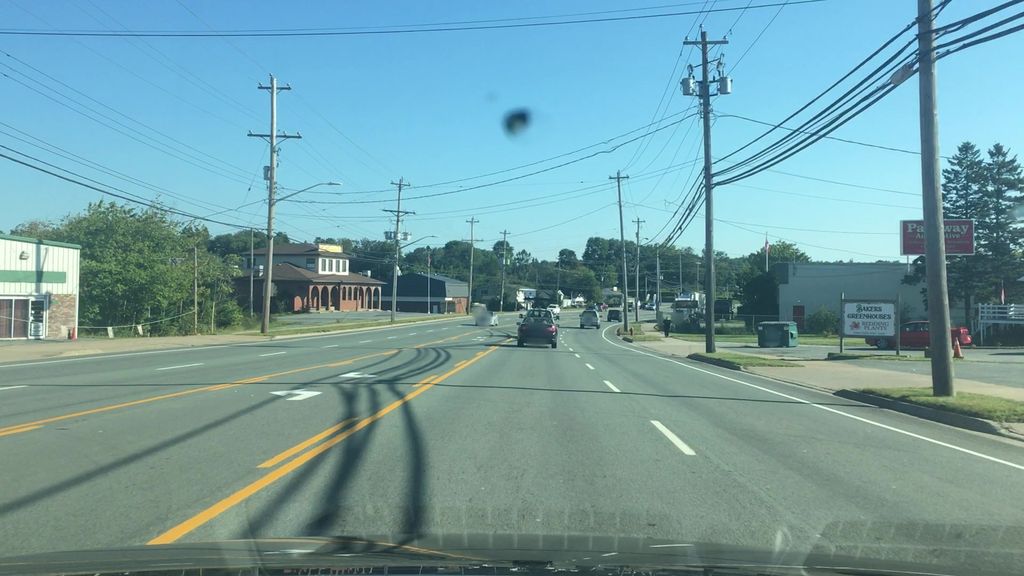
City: halifax